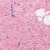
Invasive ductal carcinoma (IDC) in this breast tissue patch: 0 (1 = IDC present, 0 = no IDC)